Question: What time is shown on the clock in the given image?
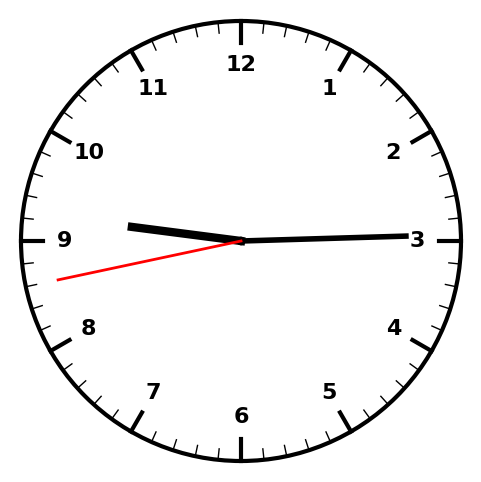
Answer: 09:14:43